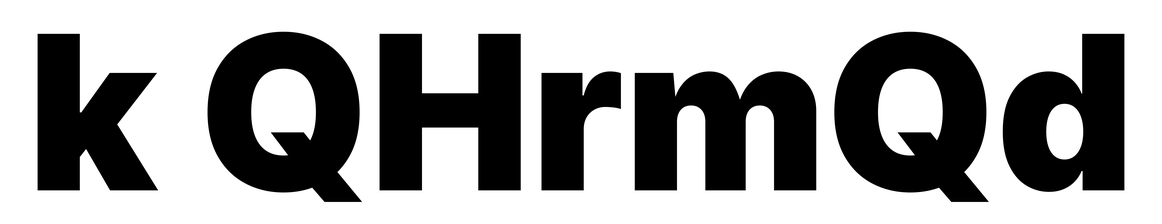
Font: Inter_Black